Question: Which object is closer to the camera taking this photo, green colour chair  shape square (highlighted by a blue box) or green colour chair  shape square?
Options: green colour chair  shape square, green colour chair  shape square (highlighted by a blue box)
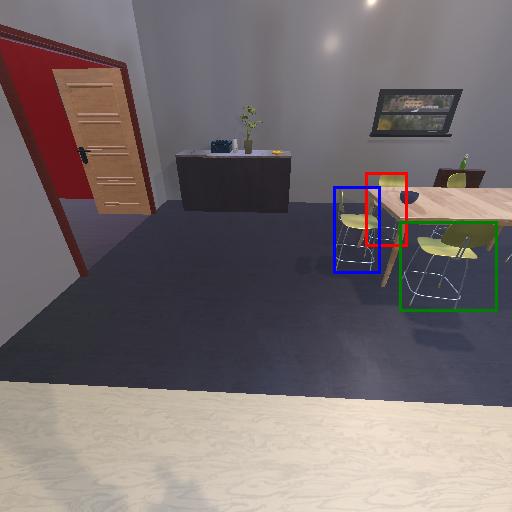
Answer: green colour chair  shape square